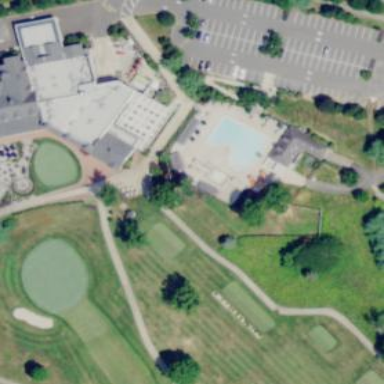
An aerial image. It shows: Clubhouse building for golf.